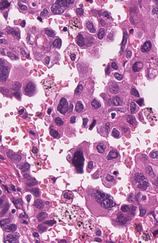
Tumor epithelial tissue: yes
Tumor-associated stroma tissue: no
Normal tissue: no